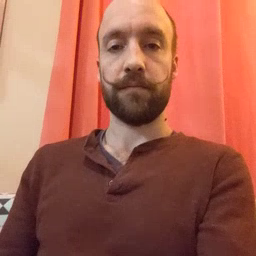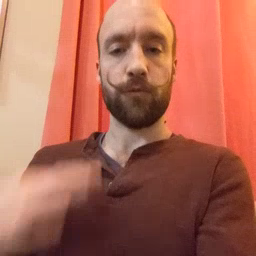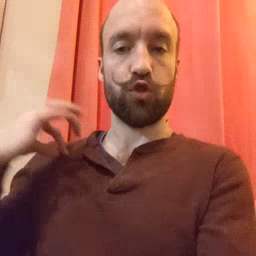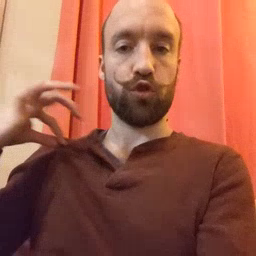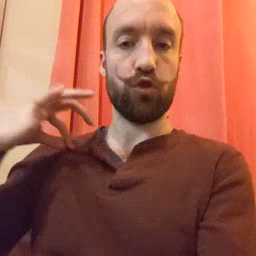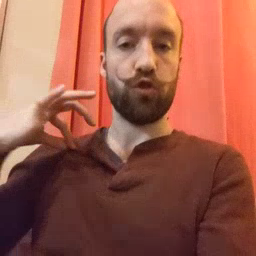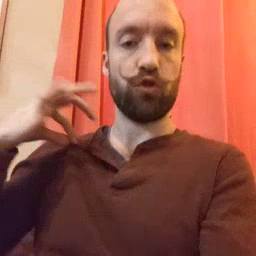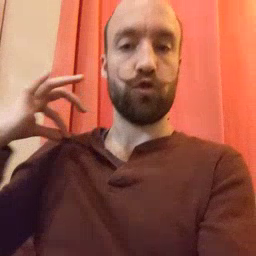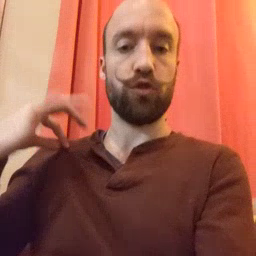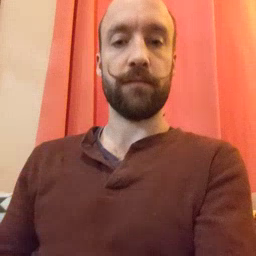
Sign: shirt